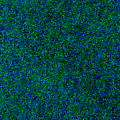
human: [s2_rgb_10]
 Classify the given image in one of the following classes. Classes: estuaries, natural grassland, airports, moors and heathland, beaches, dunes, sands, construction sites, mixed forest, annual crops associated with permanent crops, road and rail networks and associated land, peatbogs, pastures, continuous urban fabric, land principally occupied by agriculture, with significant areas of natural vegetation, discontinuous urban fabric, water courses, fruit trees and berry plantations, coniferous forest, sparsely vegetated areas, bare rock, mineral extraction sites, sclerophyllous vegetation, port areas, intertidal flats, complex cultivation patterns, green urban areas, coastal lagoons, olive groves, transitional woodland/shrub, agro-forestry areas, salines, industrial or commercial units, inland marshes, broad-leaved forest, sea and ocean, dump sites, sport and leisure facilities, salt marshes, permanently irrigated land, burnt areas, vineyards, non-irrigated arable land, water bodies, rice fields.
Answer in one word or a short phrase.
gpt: sea and ocean